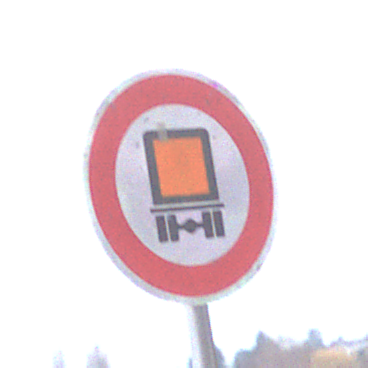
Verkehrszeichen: VerbotKennzeichnungspflichtigeKraftfahrzeugeGefaehrlicheGueter
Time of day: MorningAfternoon
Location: Outdoor (Nature)
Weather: Overcast
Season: NotSpecified
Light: Natural